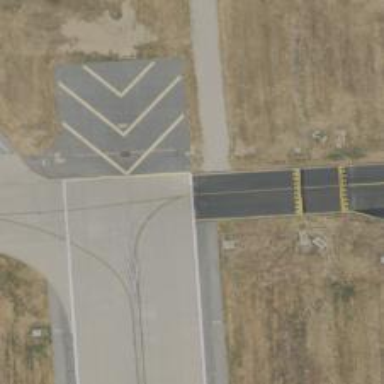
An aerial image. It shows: View of taxiway at the airport.